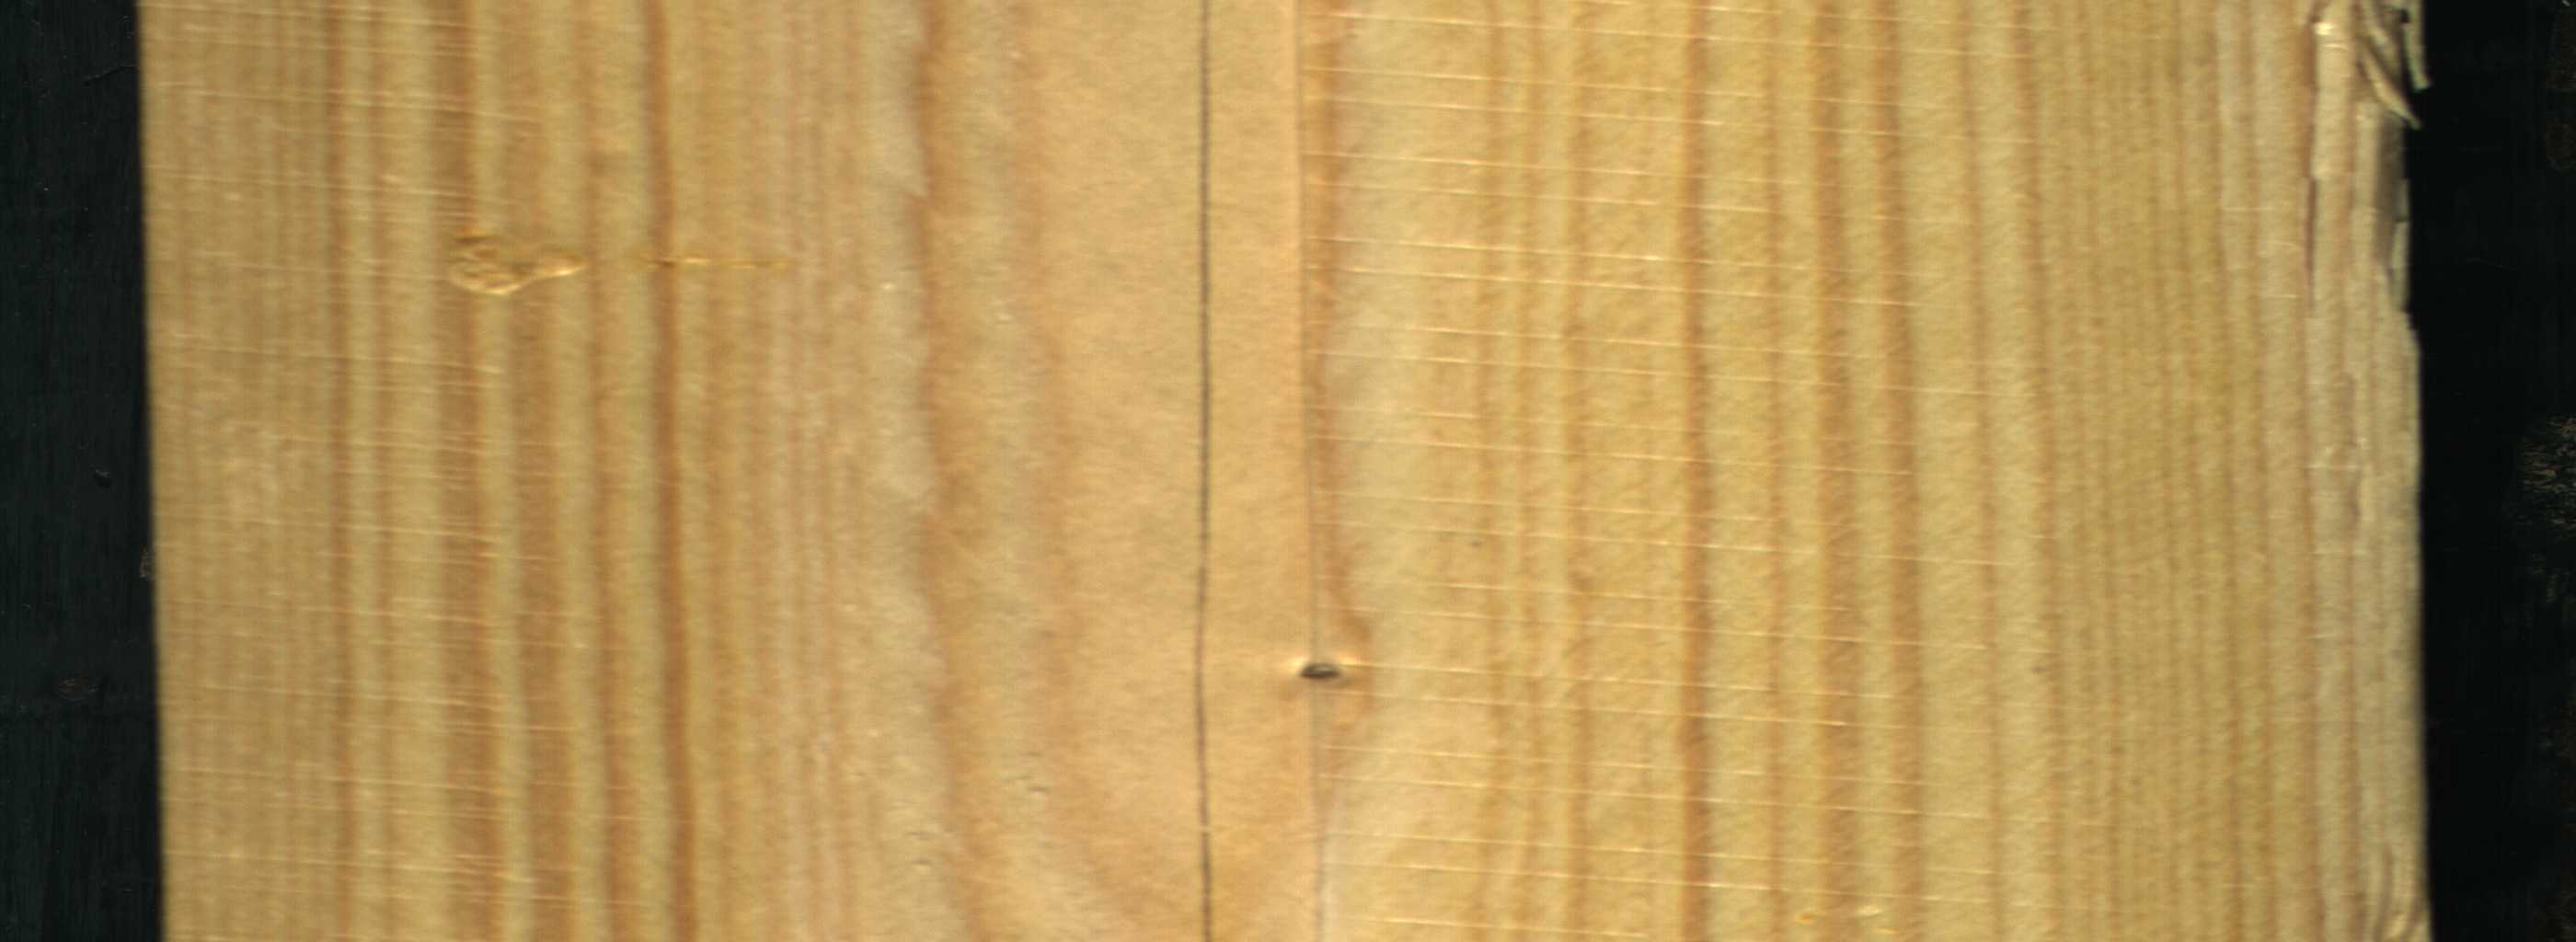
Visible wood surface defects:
Crack
Live_Knot